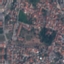
Label: Residential